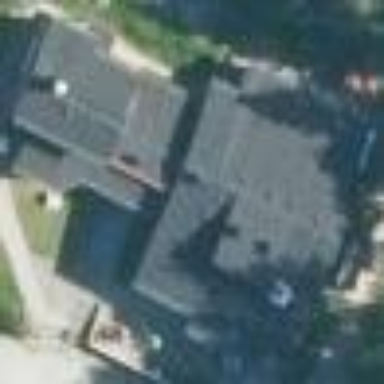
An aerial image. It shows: Kindergarten building.